Question: Suppose I have a layout that looks something like this:
'''
<RelativeLayout xmlns:android="http://schemas.android.com/apk/res/android"
xmlns:tools="http://schemas.android.com/tools"
android:layout_width="match_parent"
android:layout_height="match_parent"
android:paddingBottom="@dimen/activity_vertical_margin"
android:paddingLeft="@dimen/activity_horizontal_margin"
android:paddingRight="@dimen/activity_horizontal_margin"
android:paddingTop="@dimen/activity_vertical_margin" >
<TextView
android:id="@+id/greeting"
android:layout_width="wrap_content"
android:layout_height="wrap_content"
android:text="Hello, world!" />
<LinearLayout
android:id="@+id/actions"
style="?android:attr/buttonBarStyle"
android:background="#dddddd"
android:layout_width="match_parent"
android:layout_height="wrap_content"
android:layout_alignParentBottom="true" >
<Button
android:id="@+id/button1"
style="?android:attr/buttonBarButtonStyle"
android:layout_width="wrap_content"
android:layout_height="wrap_content"
android:layout_weight="0.5"
android:text="Button1" />
<Button
android:id="@+id/button2"
style="?android:attr/buttonBarButtonStyle"
android:layout_width="wrap_content"
android:layout_height="wrap_content"
android:layout_weight="0.5"
android:text="Button2" />
</LinearLayout>
</RelativeLayout>
'''
Rendered in Eclipse, I get the following:

Notice that there is a margin around the ButtonBar. Is there any way to remove this without affecting the rest of the Activity? If I modify the 'android:padding*' attributes, then the "Hello, world!" will run up against the left side of the Activity.
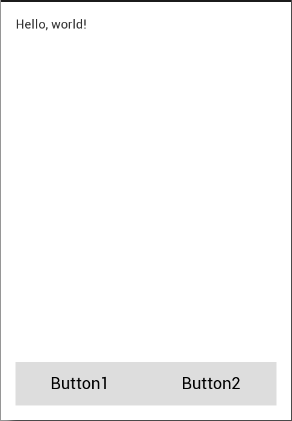
Answer: Move the 'android:padding*' to the 'greeting' element, removing it from the parent layout. Then that item alone with have padding while the button bar will not.
If you need to add additional items later on (rather than just the single 'TextView'), you would want to wrap them in a new layout and put the padding on that layout.